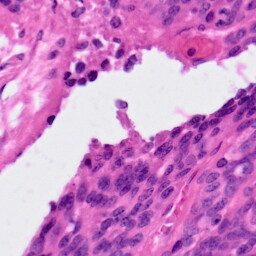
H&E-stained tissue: Ovarian